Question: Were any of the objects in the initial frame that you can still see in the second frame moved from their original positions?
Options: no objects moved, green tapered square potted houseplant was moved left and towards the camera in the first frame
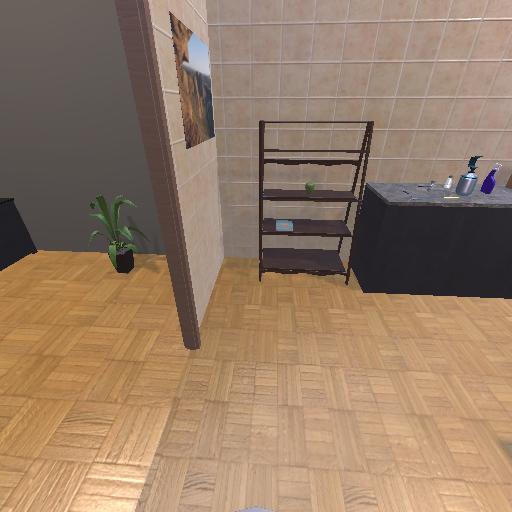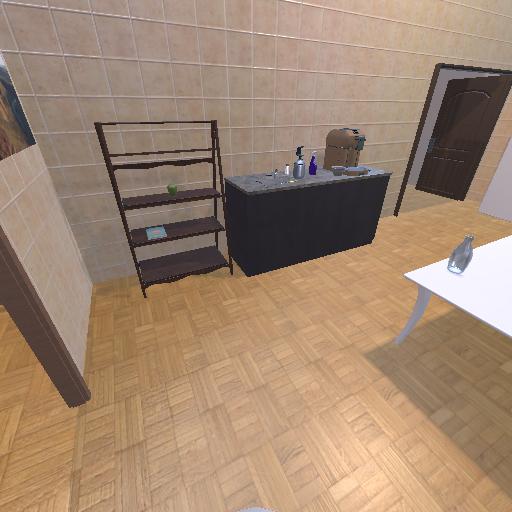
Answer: no objects moved